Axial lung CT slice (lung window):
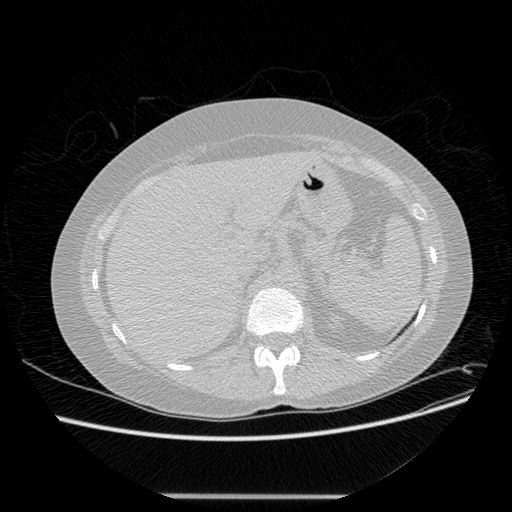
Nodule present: no